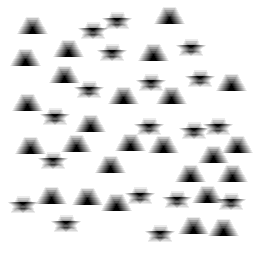
Squares: 0
Triangles: 26
Stars: 18
Total shapes: 44